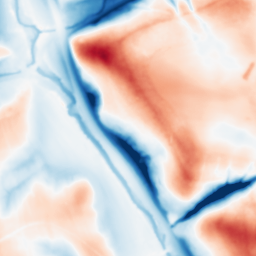
Category: multiscale
Decomposition family: dog
Decomposition parameters: sigma_low: 1
sigma_high: 20
Upsampling method: sinc_blackman
Upsampling parameters: scale: 4
kernel_size: 16
Upsampling scale: 4